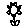
Label: flower